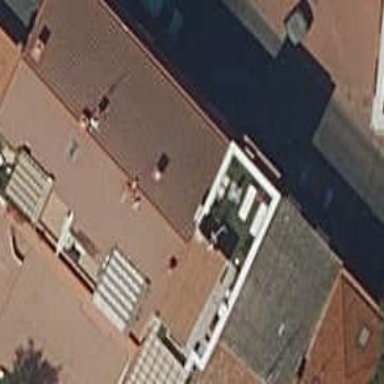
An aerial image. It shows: Residential building.